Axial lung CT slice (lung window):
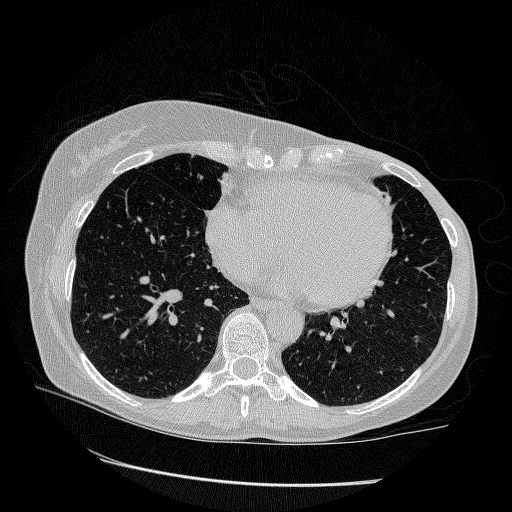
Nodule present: no